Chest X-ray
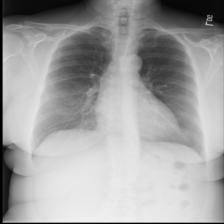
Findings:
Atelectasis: negative
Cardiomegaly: negative
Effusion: negative
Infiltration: negative
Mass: negative
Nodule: negative
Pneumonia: negative
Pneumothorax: negative
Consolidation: negative
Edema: negative
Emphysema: negative
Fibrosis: negative
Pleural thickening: negative
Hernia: negative